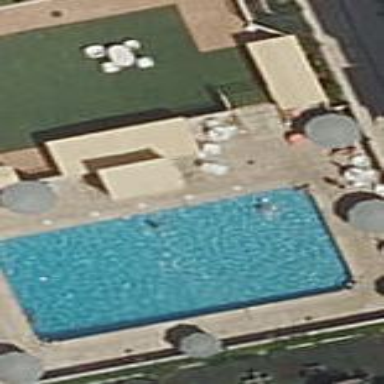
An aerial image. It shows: Swimming pool located in leisure land.